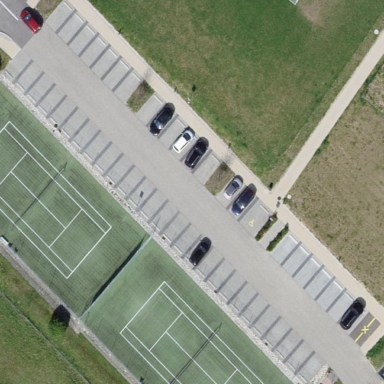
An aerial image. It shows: Parking area.